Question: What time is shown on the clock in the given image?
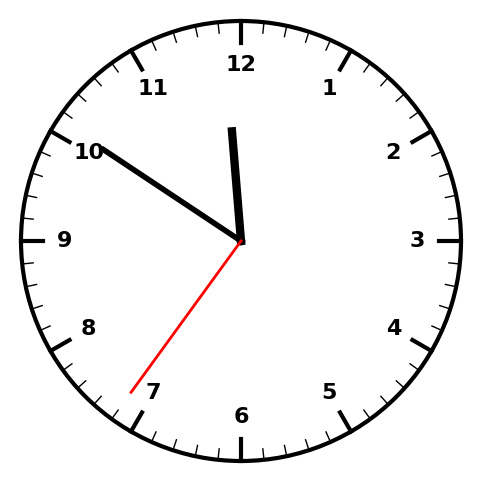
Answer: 11:50:36